Field crop: tomato
Growth stage: 2
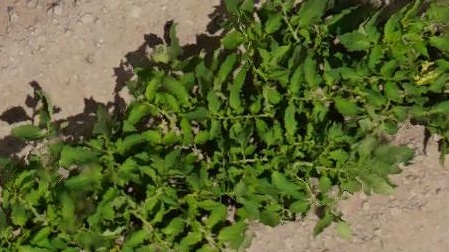
Species: tomato